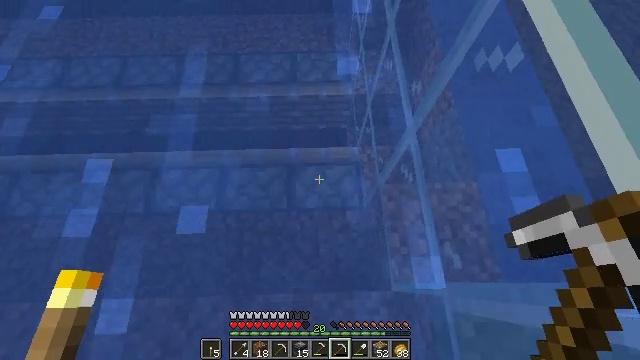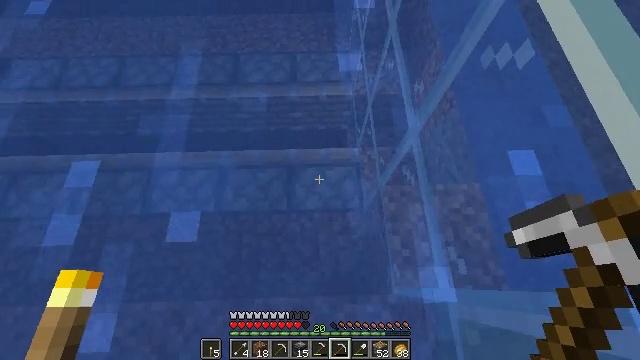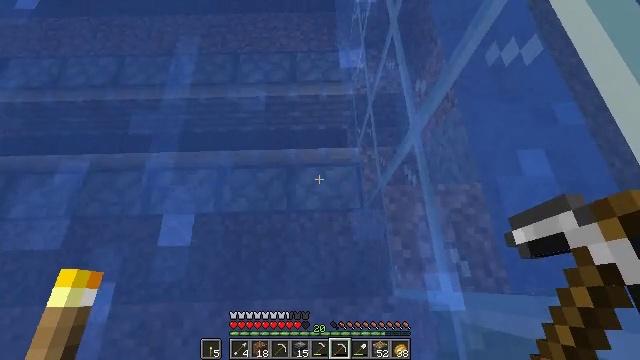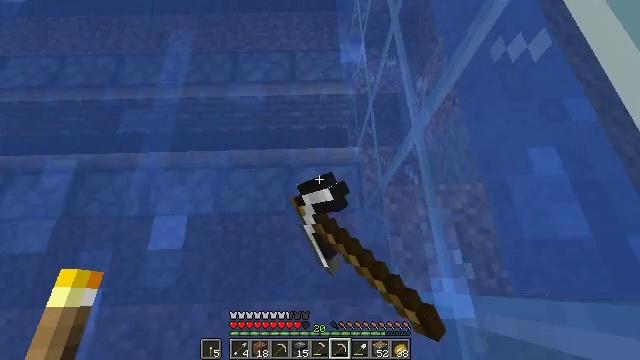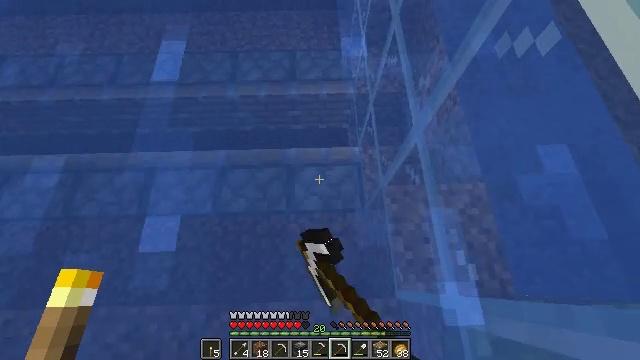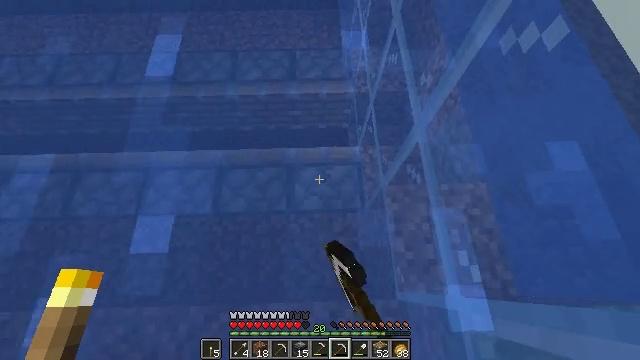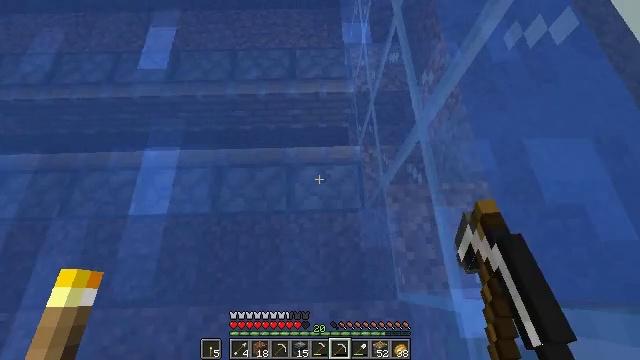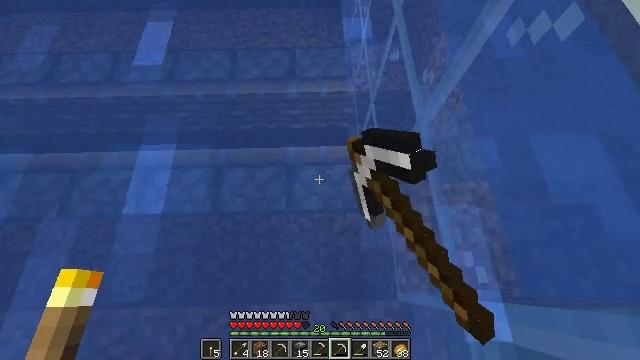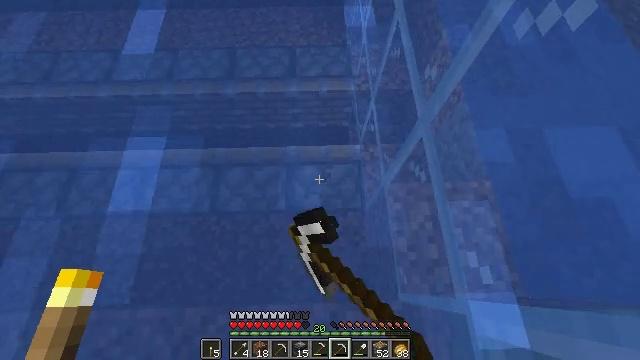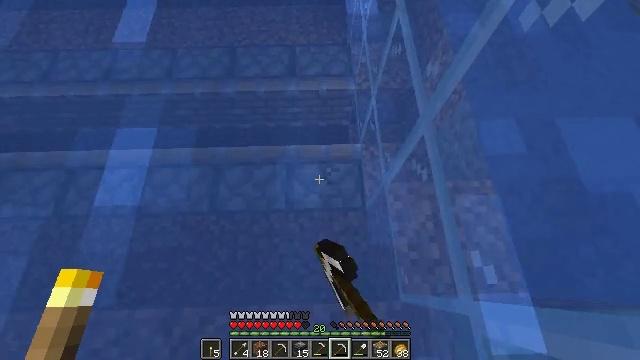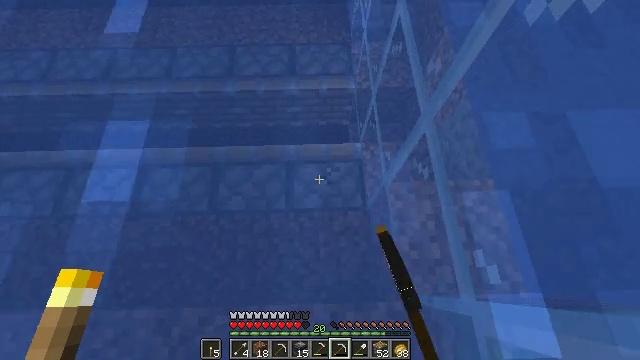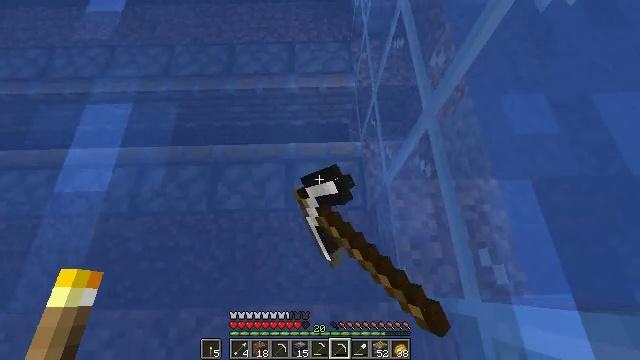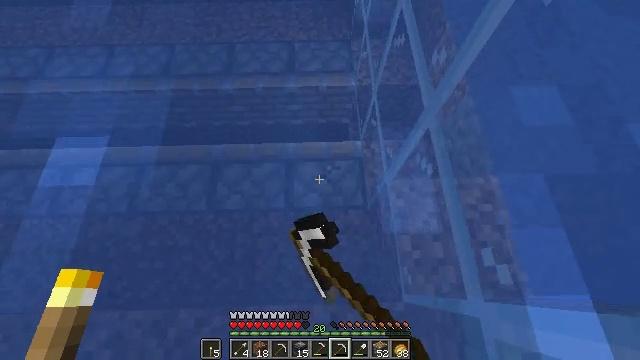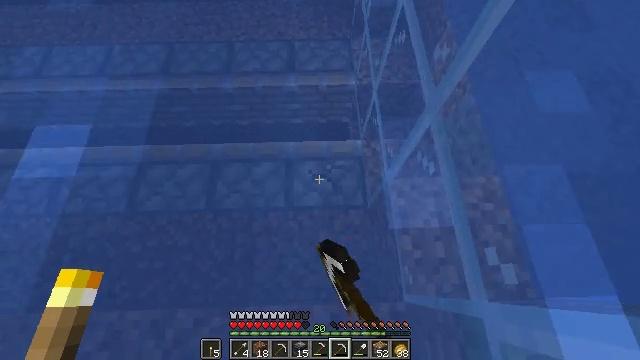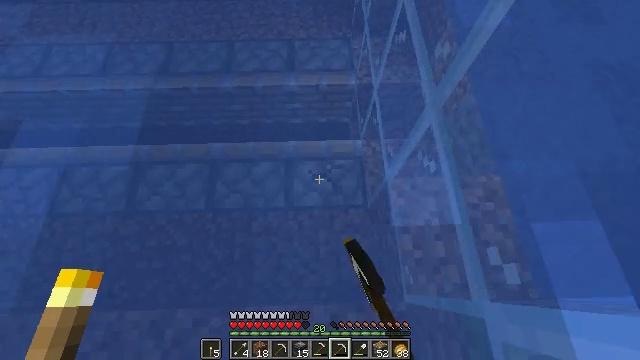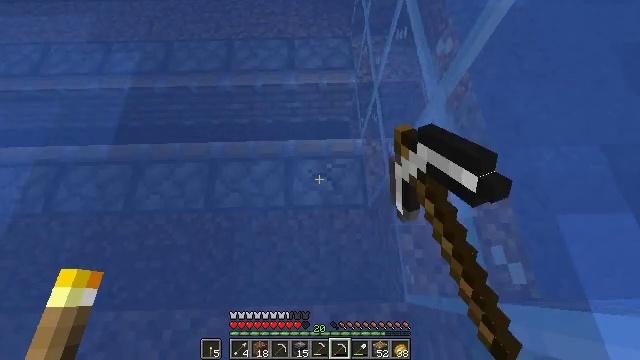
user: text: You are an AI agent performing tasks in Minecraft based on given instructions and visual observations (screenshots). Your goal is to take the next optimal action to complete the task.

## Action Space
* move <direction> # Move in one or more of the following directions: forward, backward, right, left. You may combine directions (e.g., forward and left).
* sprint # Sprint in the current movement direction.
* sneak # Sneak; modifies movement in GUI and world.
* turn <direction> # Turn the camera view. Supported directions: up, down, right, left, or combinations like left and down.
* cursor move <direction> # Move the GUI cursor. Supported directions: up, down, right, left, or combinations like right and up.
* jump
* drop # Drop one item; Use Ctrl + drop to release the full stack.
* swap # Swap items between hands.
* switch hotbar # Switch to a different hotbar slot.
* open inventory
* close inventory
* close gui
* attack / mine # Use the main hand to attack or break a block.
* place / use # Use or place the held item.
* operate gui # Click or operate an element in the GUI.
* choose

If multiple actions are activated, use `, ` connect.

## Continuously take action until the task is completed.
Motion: motion action
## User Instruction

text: Attack the piston to remove it.
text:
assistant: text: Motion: no_op
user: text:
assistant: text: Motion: attack / mine
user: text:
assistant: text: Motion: attack / mine
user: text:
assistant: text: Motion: attack / mine
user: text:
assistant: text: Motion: attack / mine
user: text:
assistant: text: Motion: attack / mine
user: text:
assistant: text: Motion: attack / mine
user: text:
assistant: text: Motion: attack / mine
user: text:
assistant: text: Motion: attack / mine
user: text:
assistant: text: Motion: attack / mine
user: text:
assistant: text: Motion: attack / mine
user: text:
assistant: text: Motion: attack / mine
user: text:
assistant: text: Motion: attack / mine
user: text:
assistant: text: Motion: attack / mine
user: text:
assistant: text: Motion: attack / mine
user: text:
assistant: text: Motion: attack / mine, jump
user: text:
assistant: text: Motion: attack / mine, jump
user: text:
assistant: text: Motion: attack / mine, jump
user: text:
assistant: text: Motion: attack / mine, jump
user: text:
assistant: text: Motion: attack / mine, jump
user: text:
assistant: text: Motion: attack / mine, jump
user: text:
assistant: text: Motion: attack / mine, jump
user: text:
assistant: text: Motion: attack / mine
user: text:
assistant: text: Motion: attack / mine
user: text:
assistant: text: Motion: attack / mine
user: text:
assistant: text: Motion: attack / mine
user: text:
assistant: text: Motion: attack / mine
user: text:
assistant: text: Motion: attack / mine
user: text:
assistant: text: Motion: attack / mine
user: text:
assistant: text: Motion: attack / mine